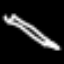
Label: pencil